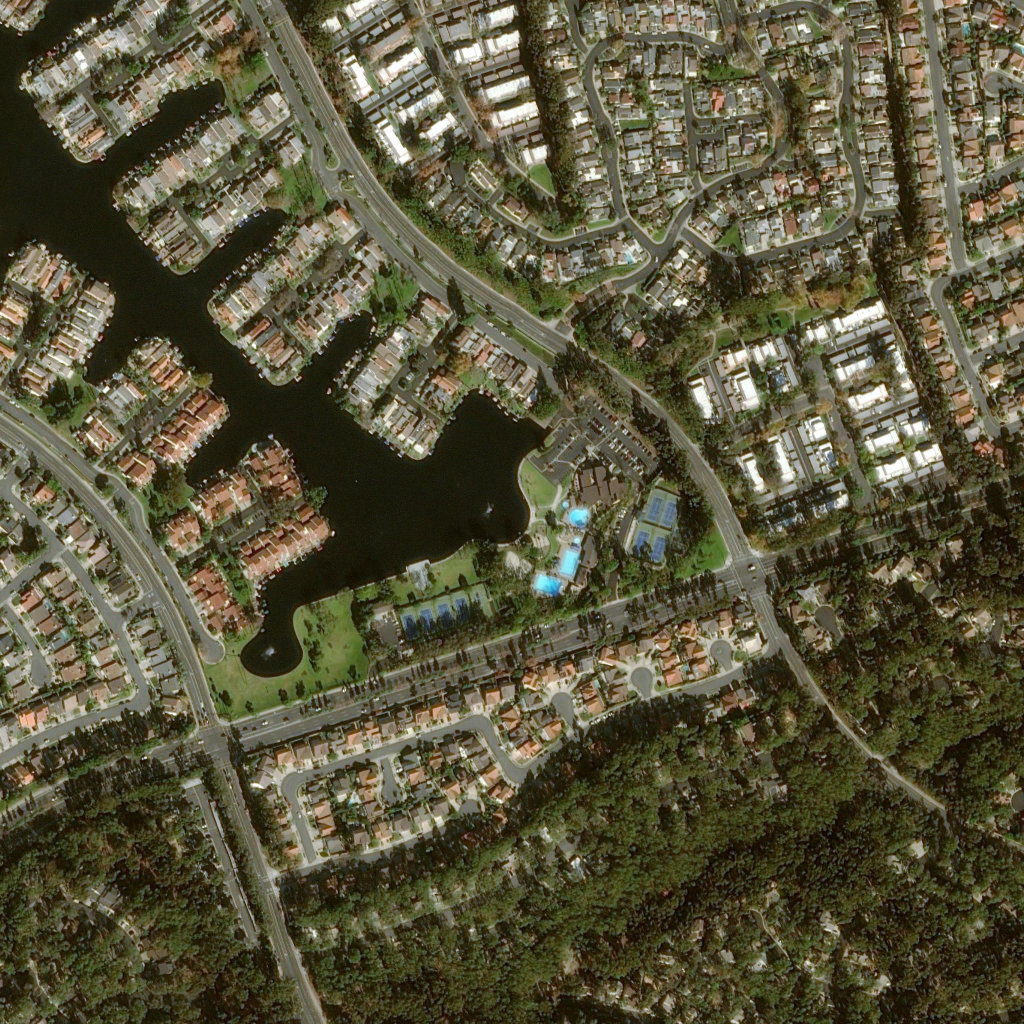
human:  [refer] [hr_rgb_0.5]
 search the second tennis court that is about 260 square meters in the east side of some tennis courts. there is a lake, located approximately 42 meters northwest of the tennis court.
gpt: <box>[[42, 58, 44, 61, 0]]</box>